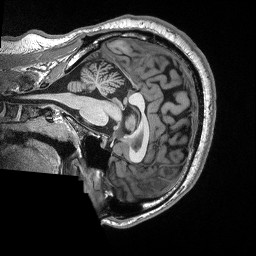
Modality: T1w
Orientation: sagittal
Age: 31
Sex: male